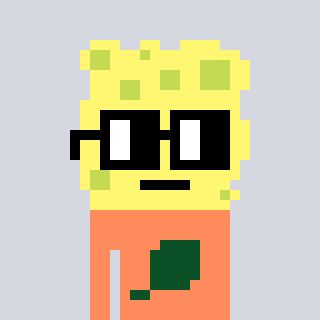
a pixel art character with square black glasses, a sponge-shaped head and a peachy-colored body on a cool background